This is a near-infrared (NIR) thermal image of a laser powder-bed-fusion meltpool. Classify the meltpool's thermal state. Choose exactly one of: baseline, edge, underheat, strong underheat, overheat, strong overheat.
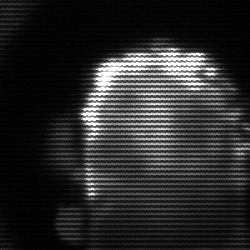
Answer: baseline